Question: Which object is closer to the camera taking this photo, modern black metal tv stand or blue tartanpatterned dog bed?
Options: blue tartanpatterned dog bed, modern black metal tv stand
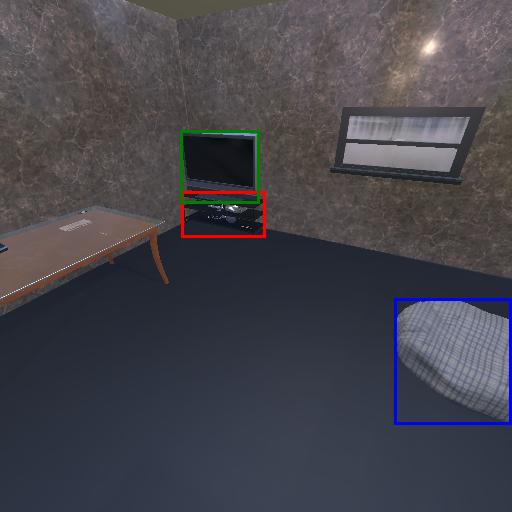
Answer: blue tartanpatterned dog bed